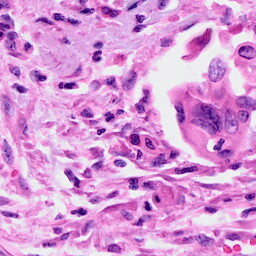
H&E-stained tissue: Cervix